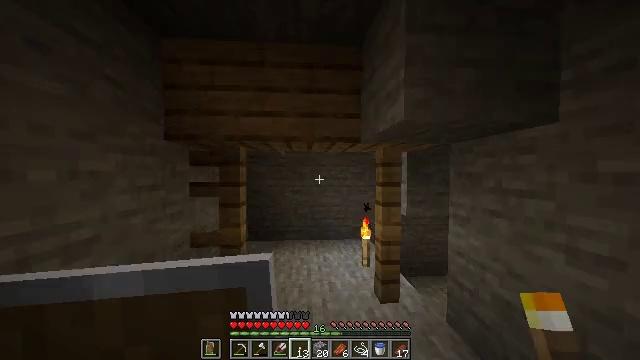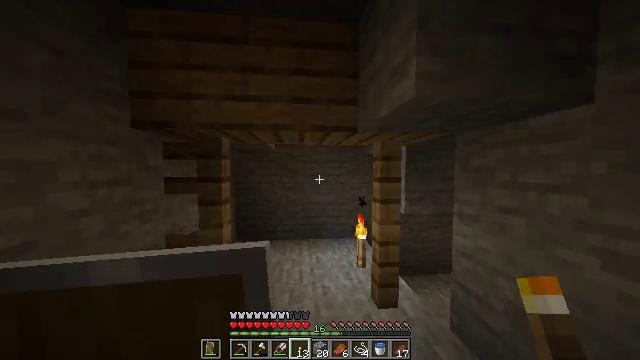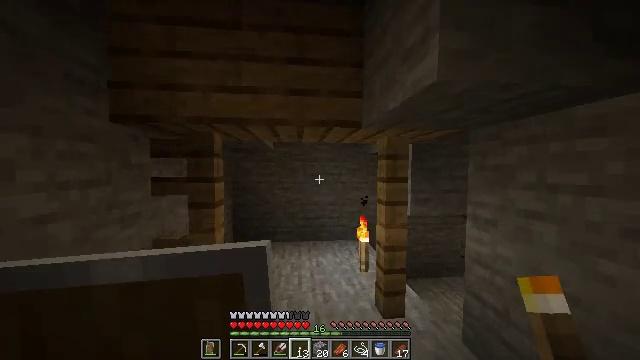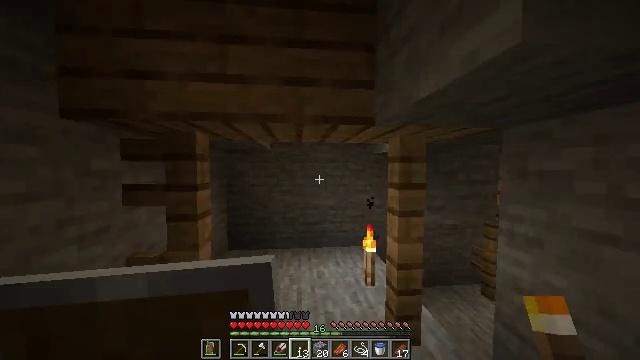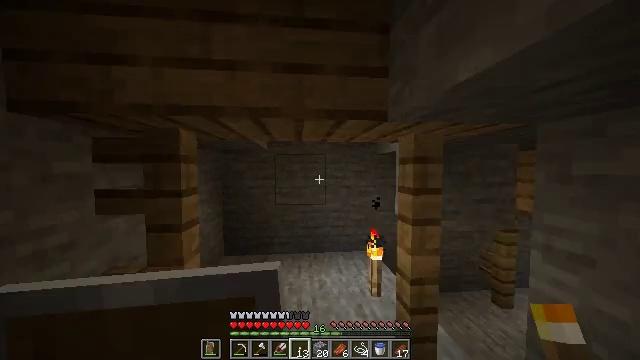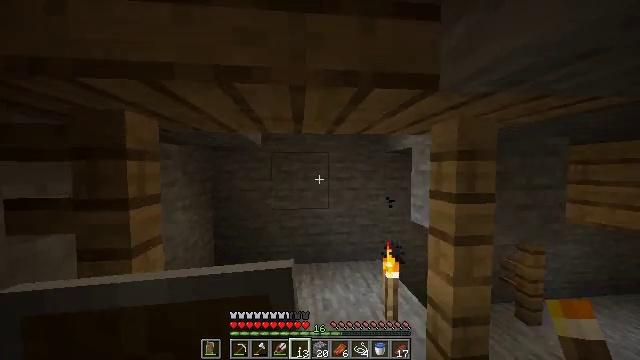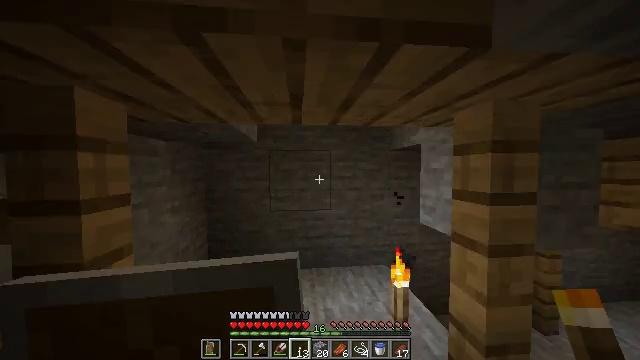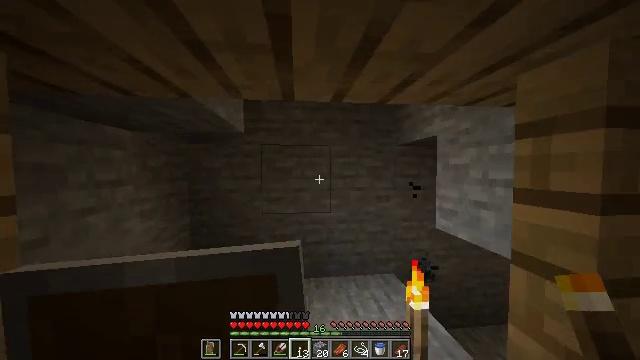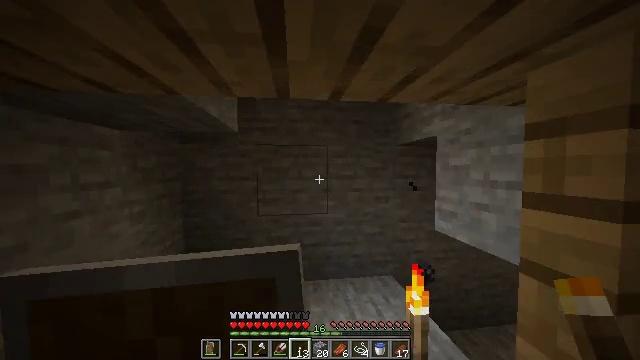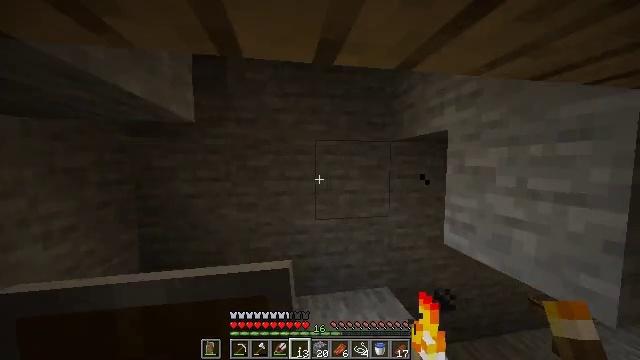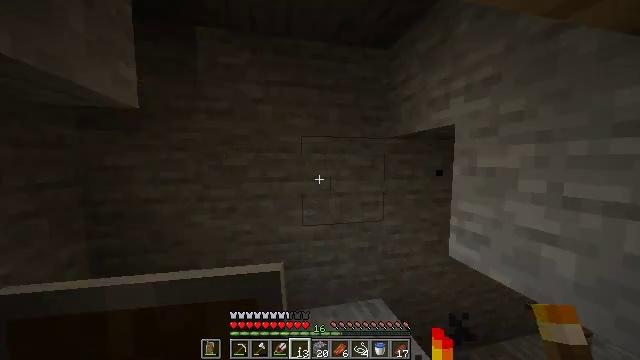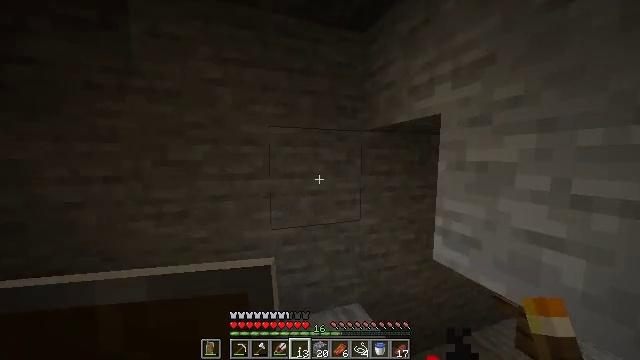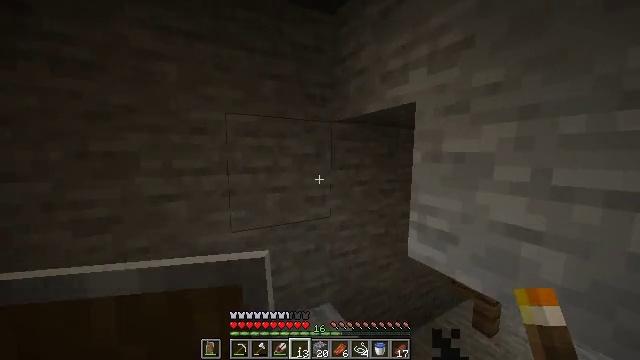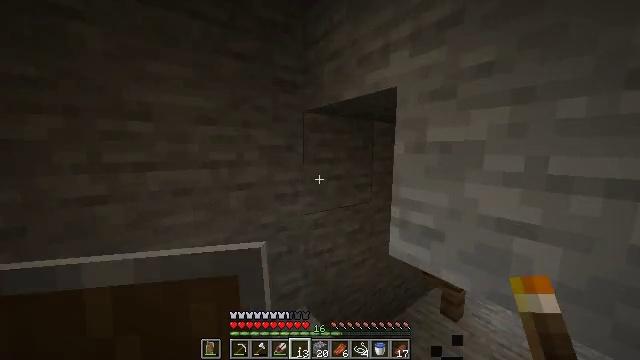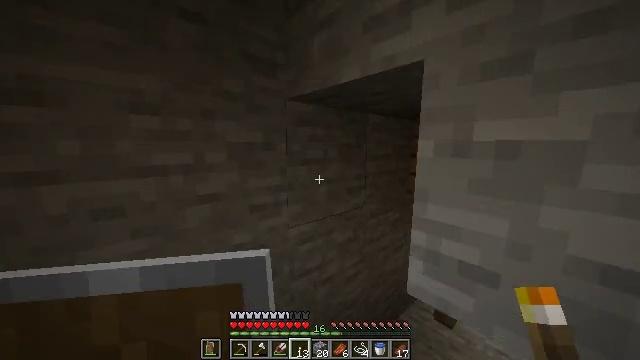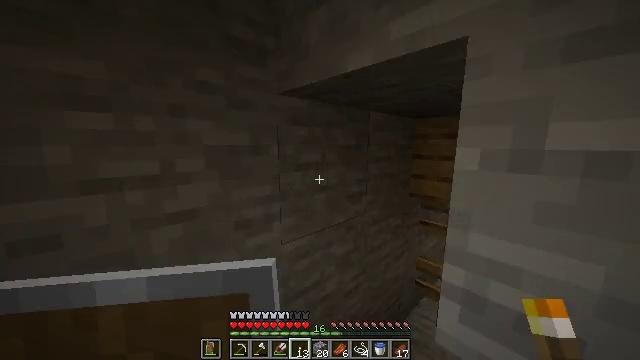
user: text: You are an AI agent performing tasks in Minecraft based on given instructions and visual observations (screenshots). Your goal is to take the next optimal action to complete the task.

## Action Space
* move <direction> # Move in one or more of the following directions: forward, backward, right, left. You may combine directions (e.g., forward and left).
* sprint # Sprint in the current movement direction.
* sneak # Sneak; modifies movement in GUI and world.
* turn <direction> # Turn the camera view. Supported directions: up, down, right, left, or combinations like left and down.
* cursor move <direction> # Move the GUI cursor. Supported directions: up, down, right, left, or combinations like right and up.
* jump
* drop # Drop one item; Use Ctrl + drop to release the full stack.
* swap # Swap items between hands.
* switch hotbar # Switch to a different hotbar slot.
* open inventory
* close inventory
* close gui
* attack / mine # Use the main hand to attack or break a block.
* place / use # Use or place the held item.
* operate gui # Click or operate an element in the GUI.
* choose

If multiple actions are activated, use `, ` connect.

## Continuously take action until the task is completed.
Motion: motion action
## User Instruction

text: Collect cobweb using shears for string.
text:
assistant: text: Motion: move forward, sprint, turn right
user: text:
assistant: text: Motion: move forward, sprint
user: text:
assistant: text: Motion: move forward, sprint
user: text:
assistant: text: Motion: move forward, sprint
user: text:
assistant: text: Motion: move forward, sprint
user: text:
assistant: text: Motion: move forward, sprint
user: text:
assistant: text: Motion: move forward, sprint
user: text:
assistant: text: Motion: move forward, sprint
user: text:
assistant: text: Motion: move forward, sprint, turn right and down
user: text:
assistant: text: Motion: move forward, sprint, turn right
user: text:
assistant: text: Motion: move forward, sprint, turn right and down
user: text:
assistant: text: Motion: move forward, sprint, turn right and down
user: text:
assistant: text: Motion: move forward, sprint, turn right and down
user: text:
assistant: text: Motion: move forward, sprint, turn right and down
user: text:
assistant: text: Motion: move forward, sprint, turn right
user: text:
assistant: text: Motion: move forward, sprint, turn right
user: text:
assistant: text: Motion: move forward, sprint, turn right and down
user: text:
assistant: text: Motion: move forward, sprint, turn right
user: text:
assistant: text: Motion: move forward, sprint, turn right
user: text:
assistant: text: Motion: move forward, sprint, turn right and down
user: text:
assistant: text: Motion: move forward, sprint, turn right and down
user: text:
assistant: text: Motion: move forward, sprint, turn right and down
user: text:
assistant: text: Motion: move forward, sprint, turn right
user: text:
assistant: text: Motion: move forward, sprint, turn right
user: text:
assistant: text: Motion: move forward and move right, sprint
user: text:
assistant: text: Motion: move forward and move right, sprint
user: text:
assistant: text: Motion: move forward and move right, sprint, turn left
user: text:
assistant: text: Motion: move forward and move right, sprint, turn left
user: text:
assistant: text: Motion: move forward and move right, sprint, turn left and up
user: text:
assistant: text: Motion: move forward, sprint, turn left